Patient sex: F
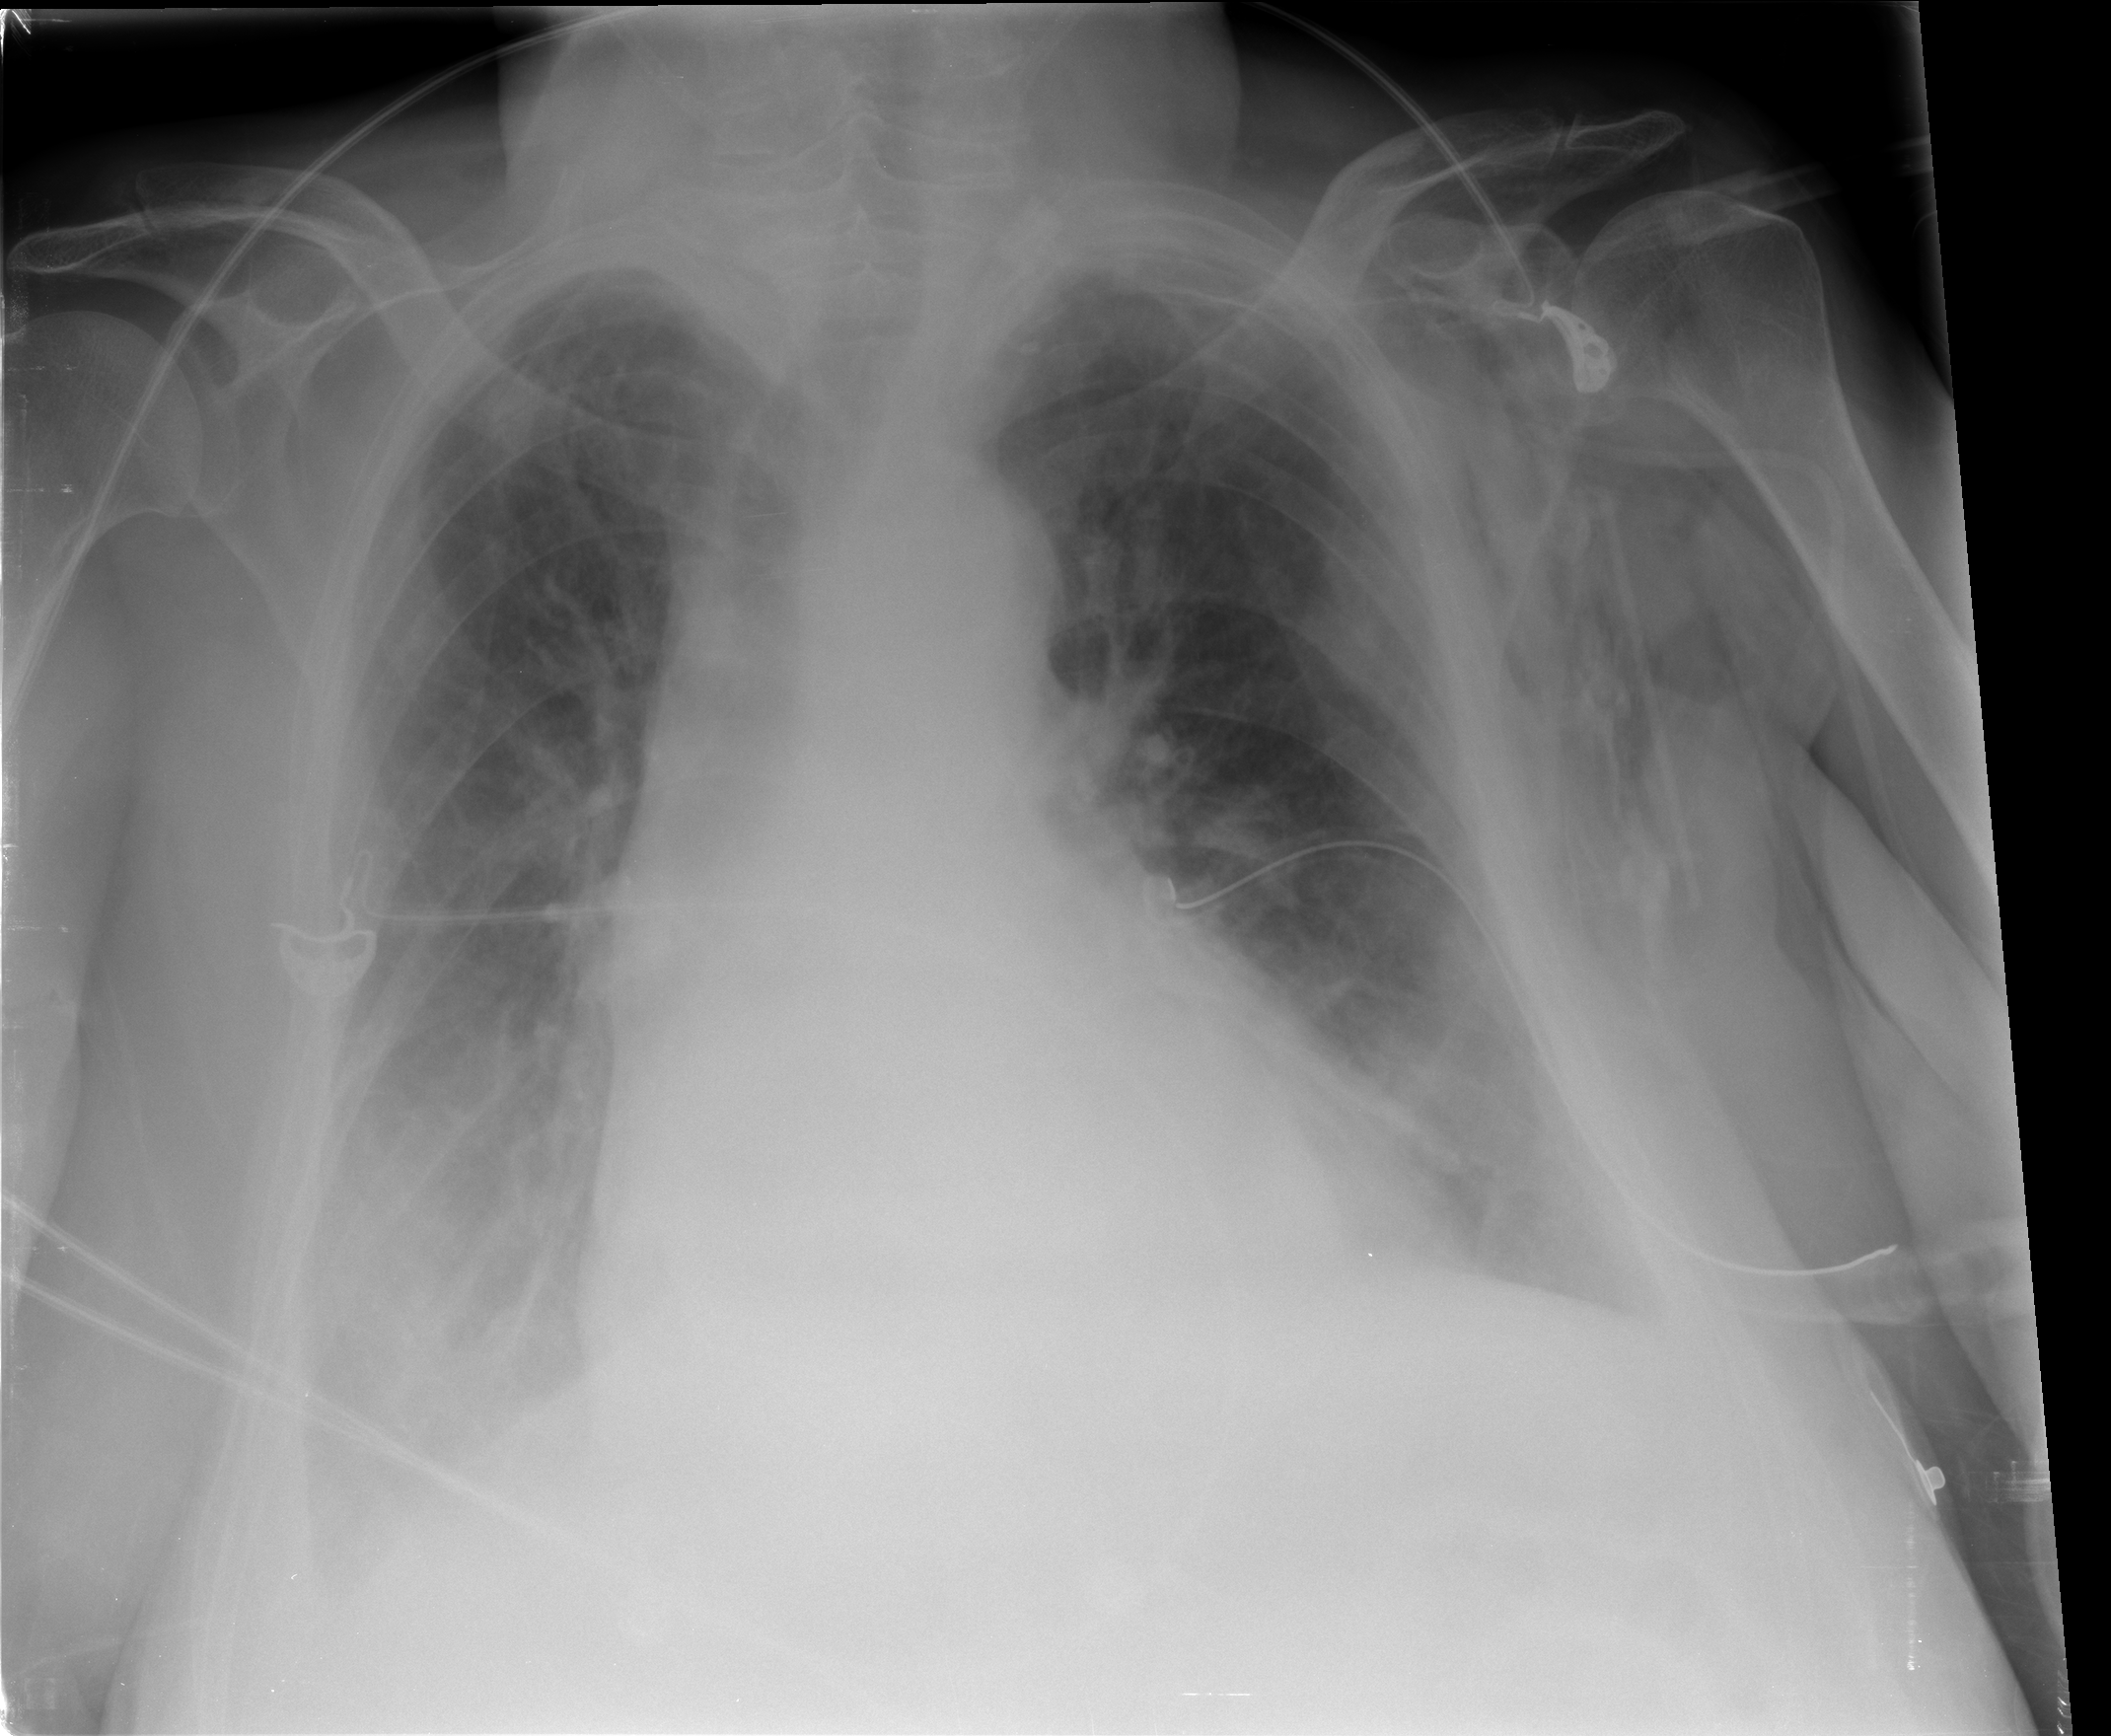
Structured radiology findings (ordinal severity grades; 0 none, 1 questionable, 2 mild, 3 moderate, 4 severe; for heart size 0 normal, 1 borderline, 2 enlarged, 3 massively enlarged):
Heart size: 2
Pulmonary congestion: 2
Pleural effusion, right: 2
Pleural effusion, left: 2
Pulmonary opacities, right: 1
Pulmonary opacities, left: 0
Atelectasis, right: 2
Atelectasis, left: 2